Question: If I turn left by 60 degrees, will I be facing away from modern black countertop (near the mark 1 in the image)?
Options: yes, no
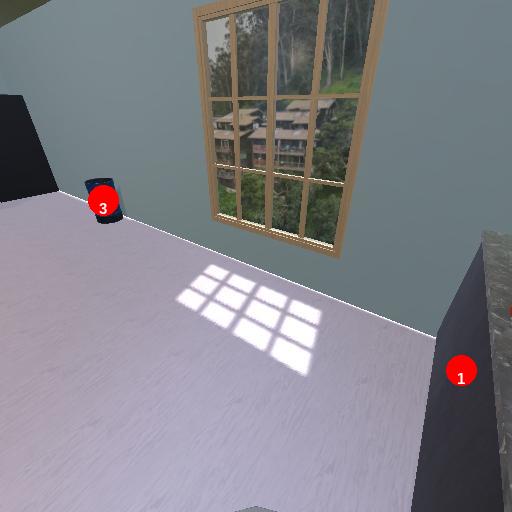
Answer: yes